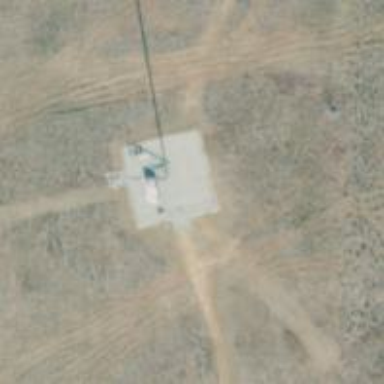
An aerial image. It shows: Man-made mast used for communication purposes.